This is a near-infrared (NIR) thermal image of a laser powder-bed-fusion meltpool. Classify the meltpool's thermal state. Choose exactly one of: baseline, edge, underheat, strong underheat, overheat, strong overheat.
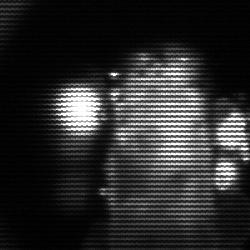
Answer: strong underheat